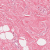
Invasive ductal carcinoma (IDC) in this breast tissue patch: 0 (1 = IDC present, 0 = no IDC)